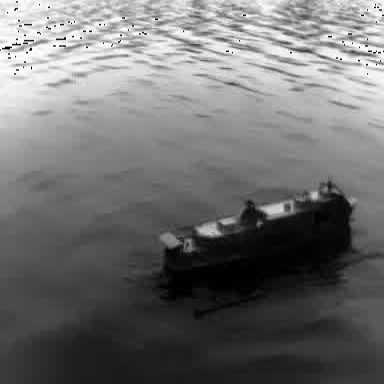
There is a container_ship in the infrared image.